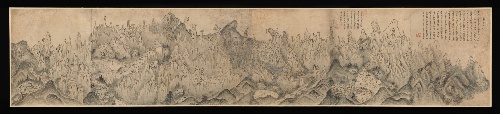
Title: 도암   신학권   금강내산총도   조선|陶菴 申學權   金剛內山總圖    朝鮮|General View of Inner Geumgang
Artist: Sin Hak-gwon (artist name: Doam)
Artist bio: Korean, 1785–1866
Date: mid-19th century
Object type: Panel
Classification: Paintings
Medium: Six sheets of paper mounted as a single panel; ink and light color on paper
Culture: Korea
Period: Joseon dynasty (1392–1910)
Dimensions: Image: 18 5/8 × 92 1/2 in. (47.3 × 235 cm)
Department: Asian Art
Credit line: Purchase, Friends of Asian Art Gifts, Gift of Dr. Mortimer D. Sackler, Theresa Sackler and Family, and Brooke Russell Astor Bequest, 2017
Accession year: 2017
Repository: Metropolitan Museum of Art, New York, NY
Tags: Landscapes